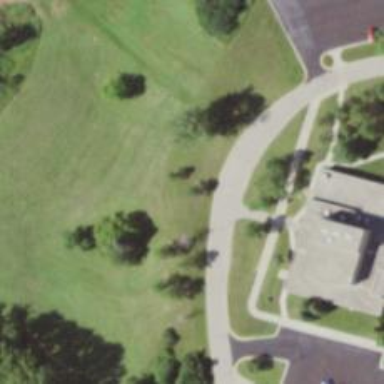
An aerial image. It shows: Disc golf hole.